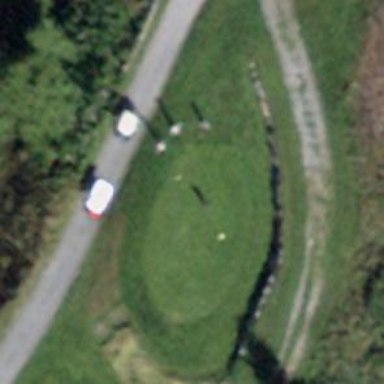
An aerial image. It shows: Grassy area designated as golf tee.